Question: I have a Kendo Grid which represents a many-to-many join table (between Parts and Templates). I want to look up the 'PartID' with a combo box that lists parts by 'PartNumber' instead of by 'PartID'.
A rough image of what I want to acheive.

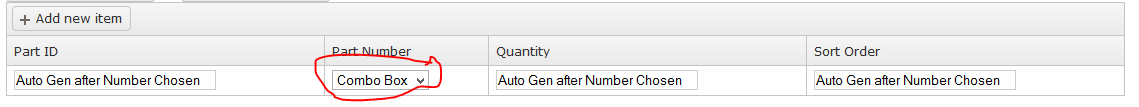
Answer: The question is not clarified. Basically how to deal with foreign key columns is covered in this <URL> similar.